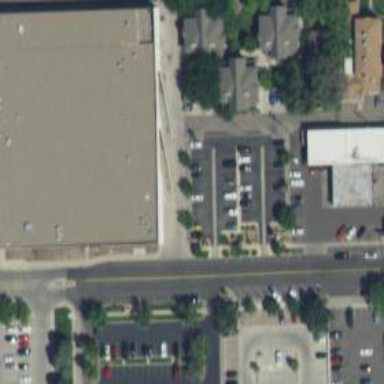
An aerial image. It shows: Parking space.